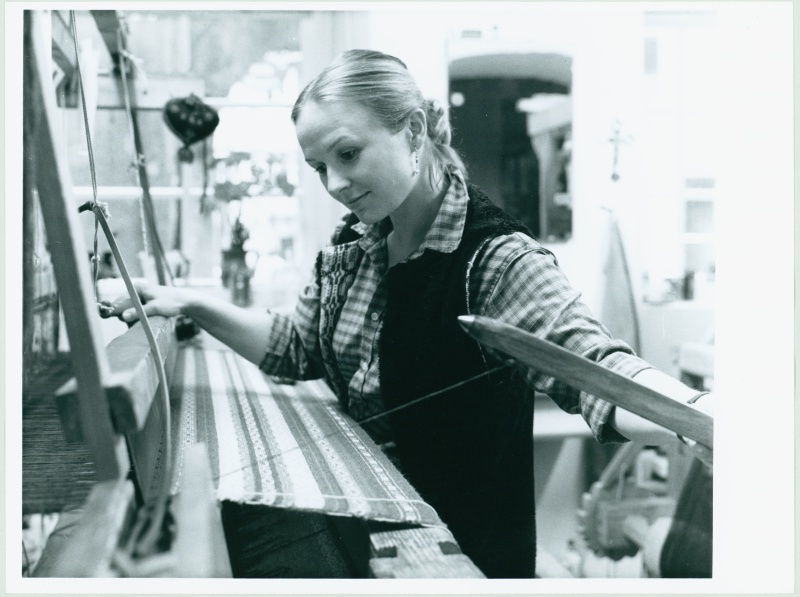
Institution: Österreichisches Museum für Volkskunde Wien
Schlagwörter: hand, weiß, frauen, frau, holz, kariert, ohrring, schwarz, muster, teppich, blond, hemd, jung, bluse, haare, stoff, decke, schön, seide, arbeit, lächeln, schiff, naturalismus, fabrik, handarbeit, nähen, zopf, streifen, näherin, faden, weste, foto, fotografie, maschine, blondine, schwarz-weiß, handwerk, werkstatt, veste, richtung, textil, garn, spinnerei, weben, firma, tradition, textilien, weber, weberei, webstuhl, werkstadt, schiffchen, neugierde, webrahmen, osteuropa, altmodisch, industrielle revolution, qualität, gilet, weberin, bügeln, naturalismu, webe, arbeitz, techik, nähstuhl, näöhen, frau stoff, waldviertel, textilheimarbeit, gelert, wabstuhl, schußfaden, foto näherin maschine schwarz-weiß osteuropa